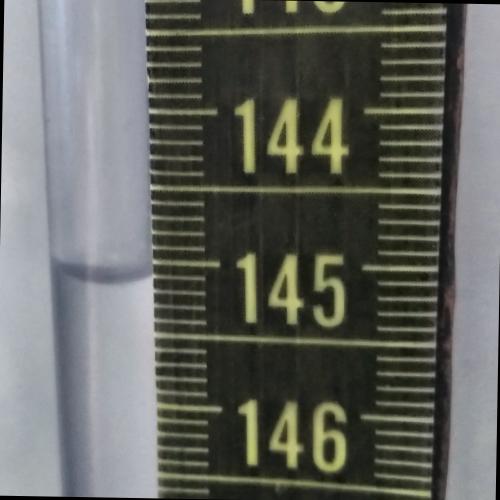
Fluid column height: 145.1 cm